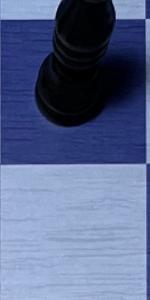
Label: Empty